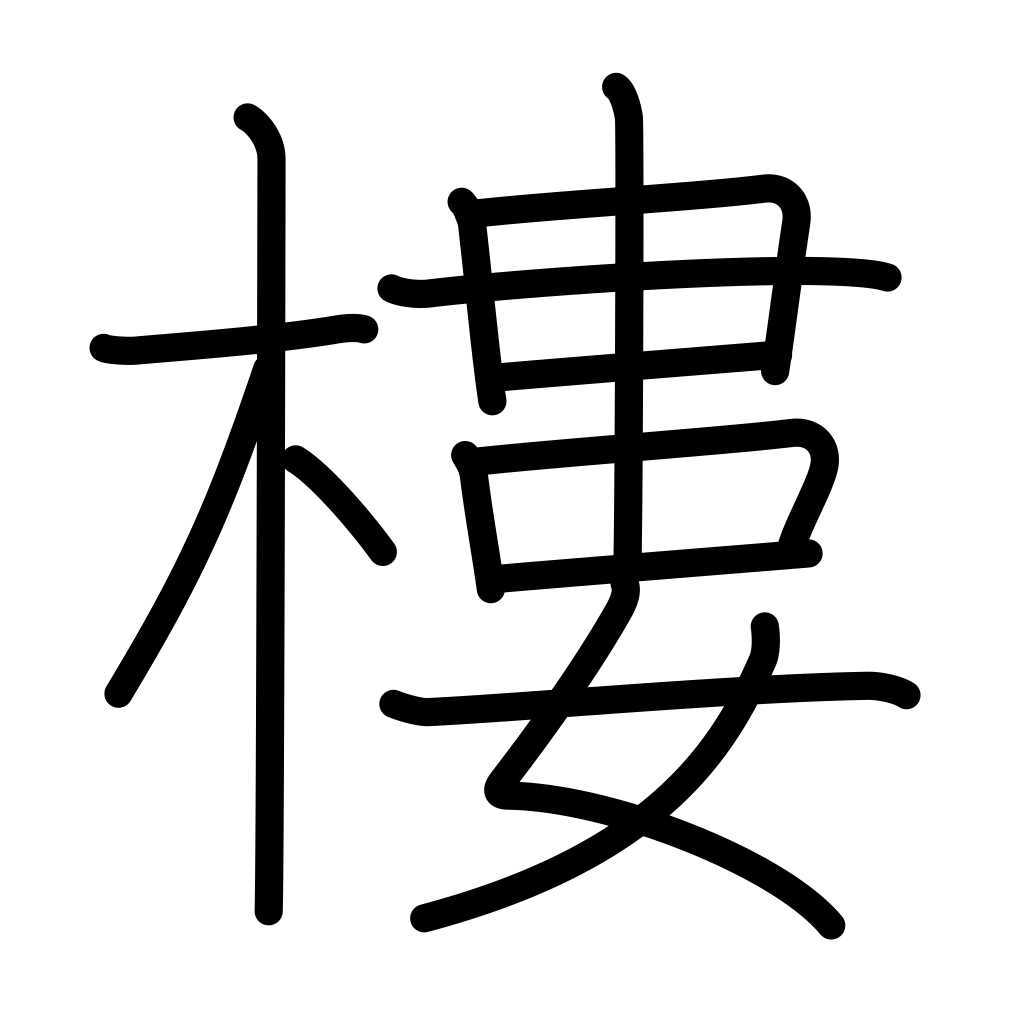
Meaning: tower, turret